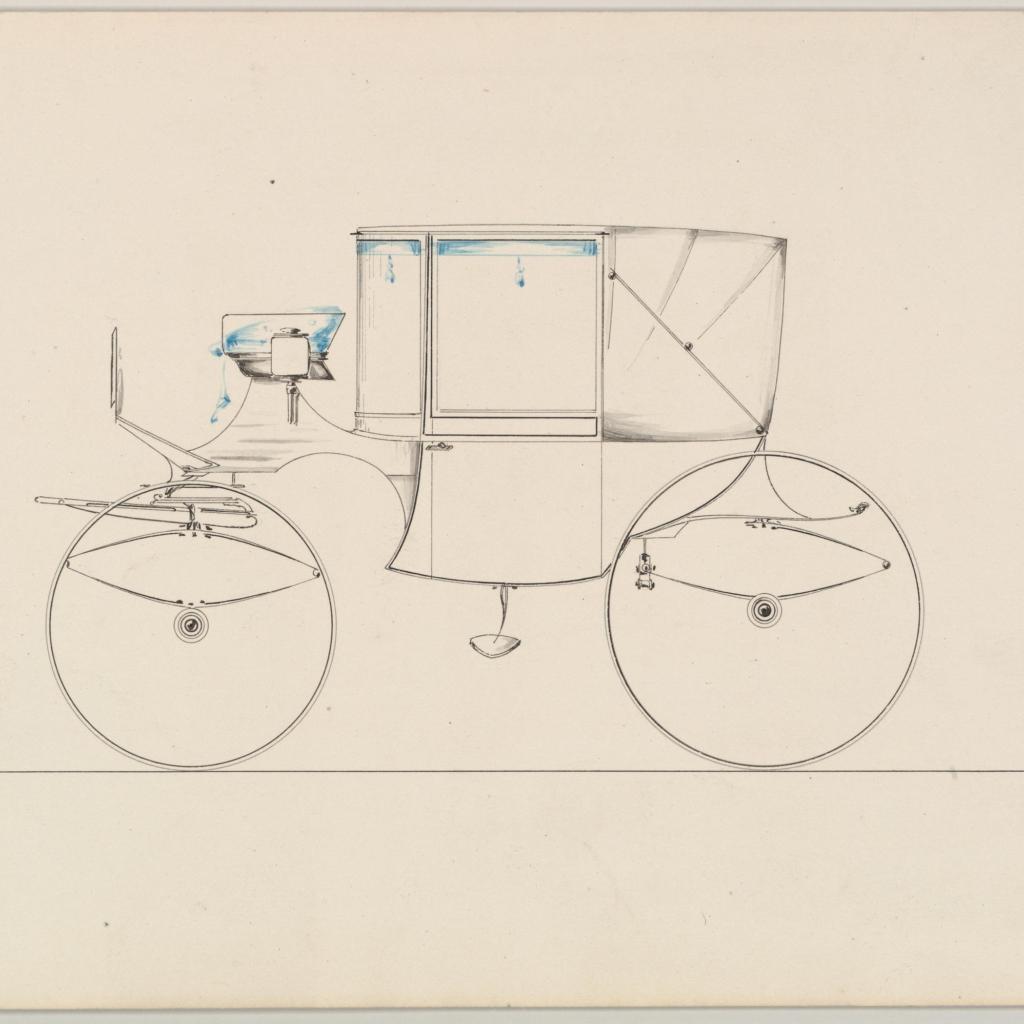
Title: Design for Double Front Landaulet (unnumbered)
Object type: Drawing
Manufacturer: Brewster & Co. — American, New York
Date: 1850–70
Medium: Pen and black ink, watercolor and gouache
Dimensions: sheet: 5 15/16 x 8 3/4 in. (15.1 x 22.2 cm)
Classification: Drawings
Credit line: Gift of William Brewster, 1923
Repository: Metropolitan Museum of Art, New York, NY